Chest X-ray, AP view. Patient: 81 years old, sex F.
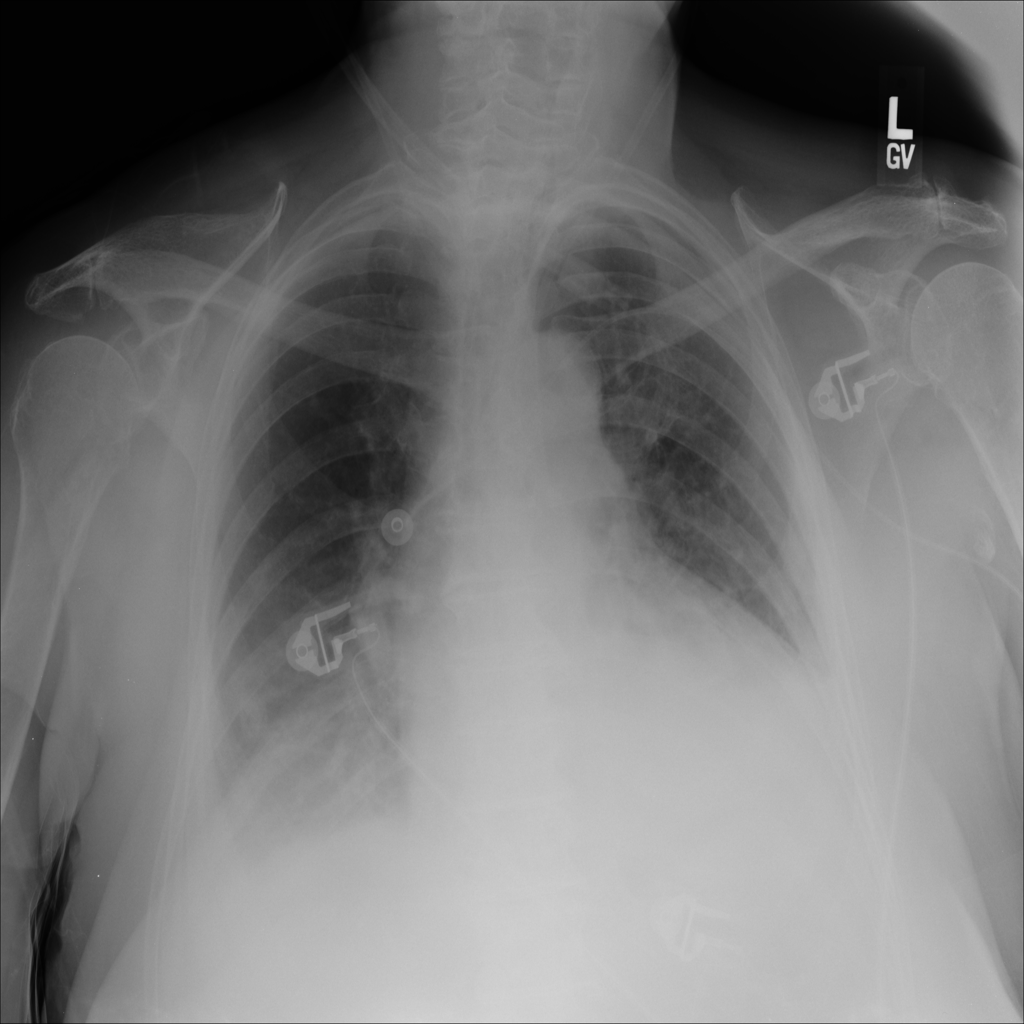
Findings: Atelectasis, Consolidation